Question: Currently using <URL> for developing Android applications.
It has built-in a Eclipse IDE, and is easy and ready to use. (Just extract the .zip, no installing required)
However, I want to develop a <URL> project using that Eclipse IDE.
I have successfully generated a libGDX project using <URL>.
To import this generated project to Eclipse, <URL> says that in Eclipse IDE I should go to
> File -> Import -> Gradle -> Gradle Project
But I don't find any 'Gradle' in the 'Import' window, here's the screenshot:

I tried importing it using 'Existing Android Code Into Workspace'. But it has multiple errors.
I also found the <URL>
I can't figure out how they works and how to install them.
Please tell me how can I install those plugins.
If there's a step-by-step guide to develop a libGDX project in Eclipse IDE (ADT Bundle), that would be great.
Thanks
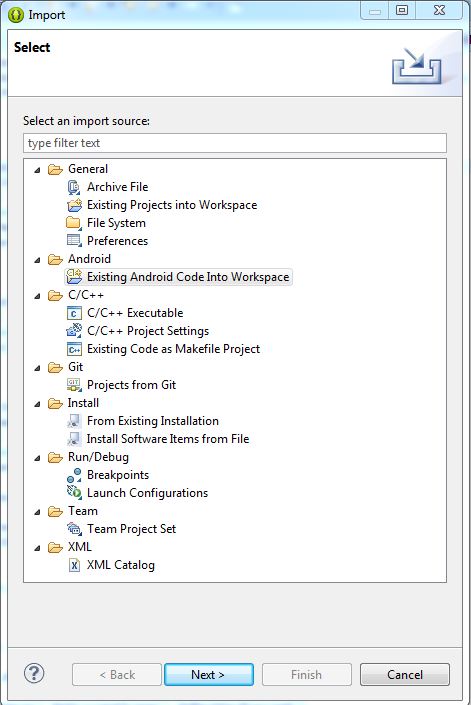
Answer: what you're looking for is the Eclipse Gradle Integration Tool which you can add to Eclipse as a module.
To do this, you must go to Help -> Install New Software -> Add -> specify name such as 'Gradle', and add the following location: <URL>
This will install Gradle integration module into your ADT, and you'll be able to import the project.
A tutorial that I liked by the way on LibGDX was the following: <URL>
The new ADT 23.0.2 does not allow installing it directly, you need to go to Help -> Install New Software -> Work With -> Juno -> General Purpose Tools -> Marketplace Client, and then search for Gradle and add the Gradle Integration tool (not the 4.4 one).